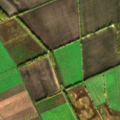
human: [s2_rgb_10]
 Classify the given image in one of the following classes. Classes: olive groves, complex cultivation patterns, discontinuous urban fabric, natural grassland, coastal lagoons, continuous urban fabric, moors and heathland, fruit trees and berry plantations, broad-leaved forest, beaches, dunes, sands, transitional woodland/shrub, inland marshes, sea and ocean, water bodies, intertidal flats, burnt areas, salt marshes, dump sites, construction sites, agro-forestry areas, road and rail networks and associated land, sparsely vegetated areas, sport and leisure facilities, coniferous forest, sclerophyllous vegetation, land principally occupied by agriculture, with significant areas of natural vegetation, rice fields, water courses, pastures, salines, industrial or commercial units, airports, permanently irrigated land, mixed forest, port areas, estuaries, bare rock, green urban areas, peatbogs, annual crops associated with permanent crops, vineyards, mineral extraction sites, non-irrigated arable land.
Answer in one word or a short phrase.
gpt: non-irrigated arable land, broad-leaved forest